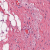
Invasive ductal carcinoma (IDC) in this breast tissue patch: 0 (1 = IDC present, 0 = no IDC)